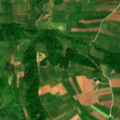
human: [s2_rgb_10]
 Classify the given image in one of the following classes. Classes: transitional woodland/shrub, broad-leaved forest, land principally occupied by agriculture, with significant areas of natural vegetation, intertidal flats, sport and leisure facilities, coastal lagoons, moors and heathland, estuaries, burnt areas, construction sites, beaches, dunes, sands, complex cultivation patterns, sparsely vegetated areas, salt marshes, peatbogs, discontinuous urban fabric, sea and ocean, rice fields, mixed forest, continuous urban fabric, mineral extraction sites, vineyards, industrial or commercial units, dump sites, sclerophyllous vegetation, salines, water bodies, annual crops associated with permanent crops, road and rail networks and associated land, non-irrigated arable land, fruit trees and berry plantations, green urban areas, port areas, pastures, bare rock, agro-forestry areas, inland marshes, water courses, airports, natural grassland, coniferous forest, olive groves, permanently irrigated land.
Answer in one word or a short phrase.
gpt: complex cultivation patterns, land principally occupied by agriculture, with significant areas of natural vegetation, broad-leaved forest